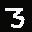
Label: 3